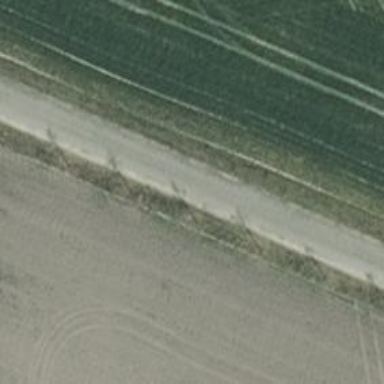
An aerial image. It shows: Avenue of trees.